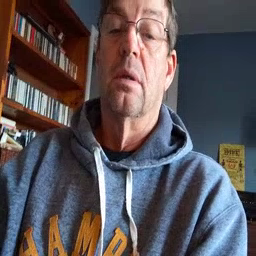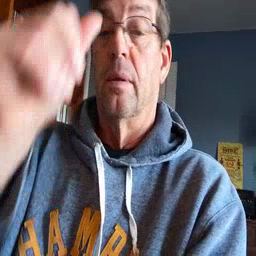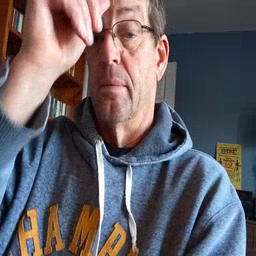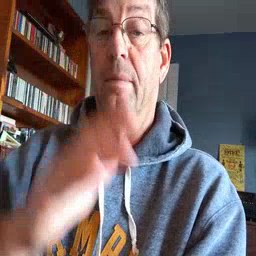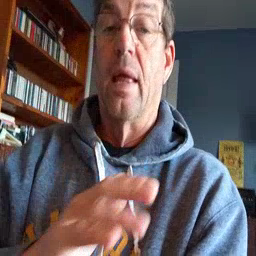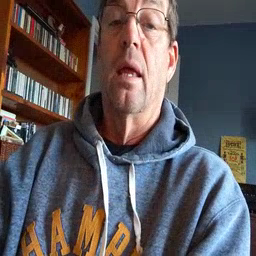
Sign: man